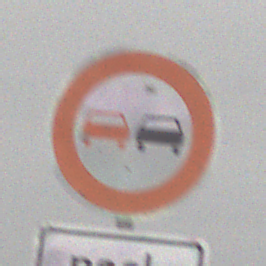
Verkehrszeichen: Ueberholverbot
Zusatzzeichen unten: LaengeEinerStrecke3
Umgebung: Outdoor, Nature
Tageszeit: MorningAfternoon
Wetter: Overcast
Licht: Natural
Jahreszeit: Winter
Kontrast: LowContrast